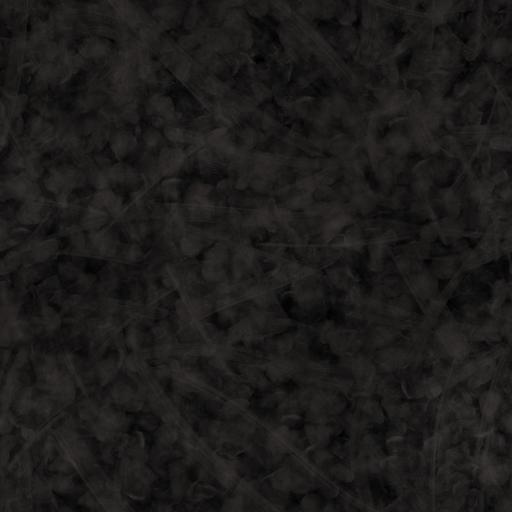
Tags: fingerprints smear